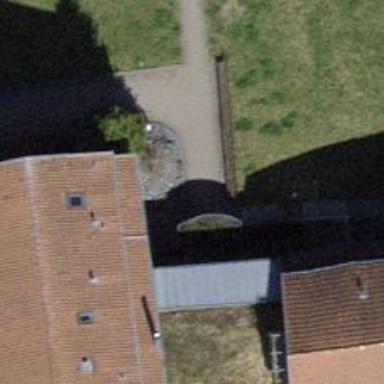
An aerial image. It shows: Path made of paving stones.